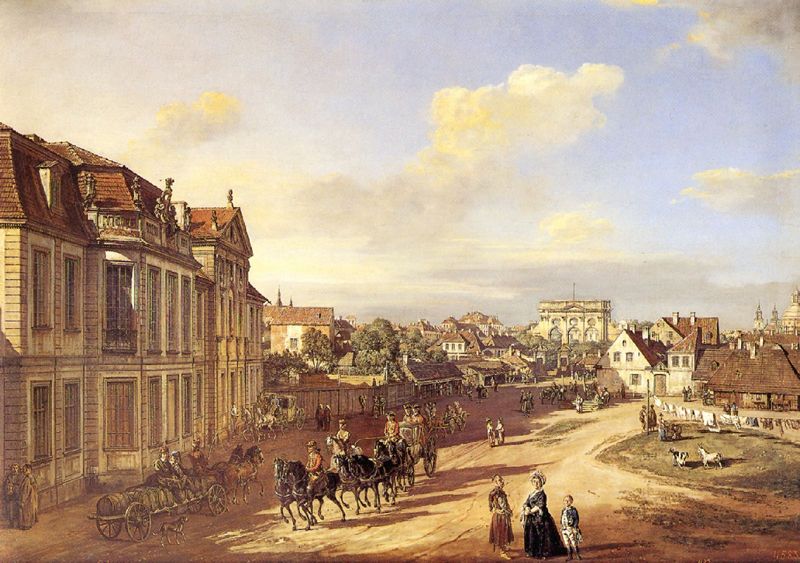
Titel: Das Lubomirski-Palais mit dem Eisernen Tor
Künstler: Canaletto
Standort: Warschau, Königsschloß (EU - PL)
Schlagwörter: blau, himmel, mann, wolken, frauen, landschaft, menschen, stadt, wäsche, fenster, frau, kleid, paris, strassenszene, straße, dach, gebäude, haus, hund, tiere, weg, wiese, haube, häuser, kühe, weide, kind, kinder, pferde, reiter, räder, fassade, wäscheleine, dorf, giebel, mauer, kutsche, platz, wagen, wetter, soldaten, junge, palast, fass, rom, siedlung, herrenhaus, fässer, gespann, mütter, ziegen, palais, kutzsche, fraen, kusche, stadt paris, wäsche trocknet, husche, sodanen, fäasser